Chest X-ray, PA view. Patient: 62 years old, sex F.
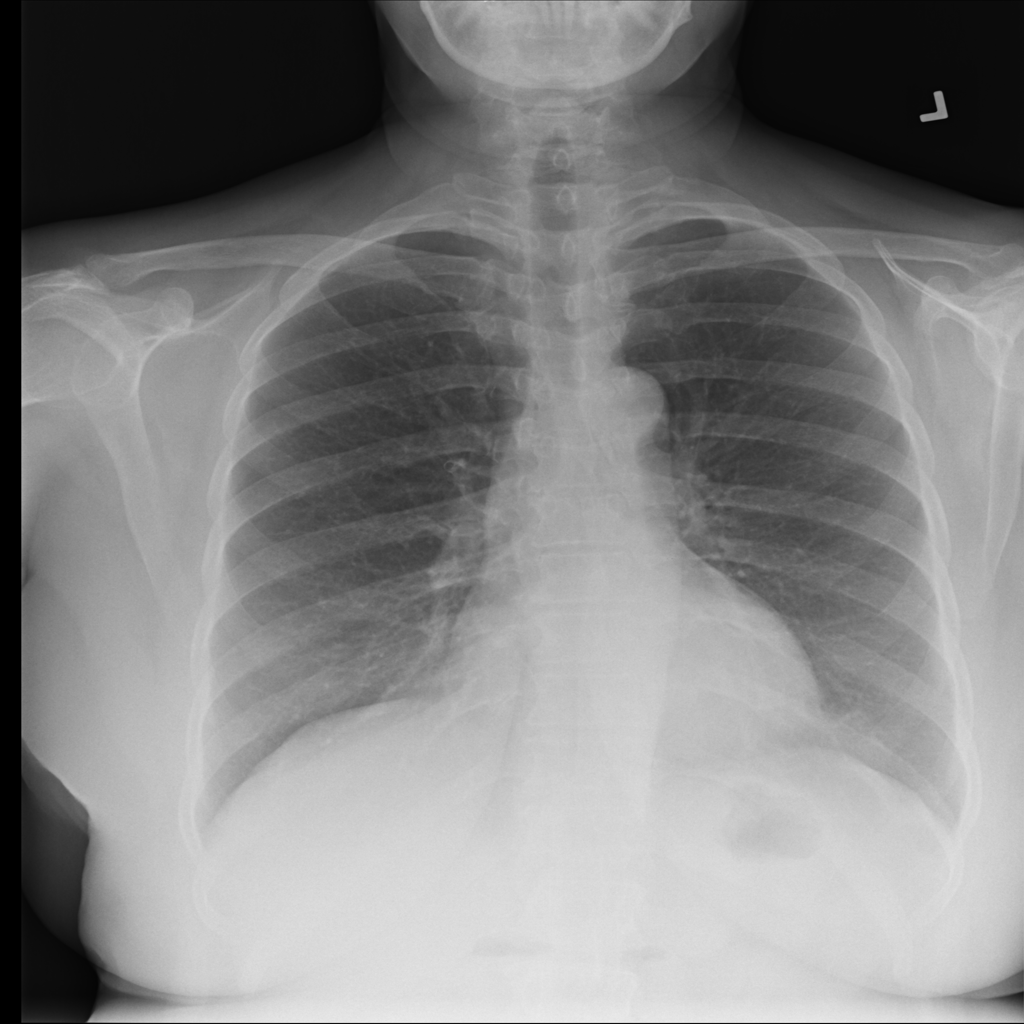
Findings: No Finding